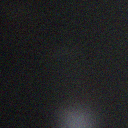
Screen state: off